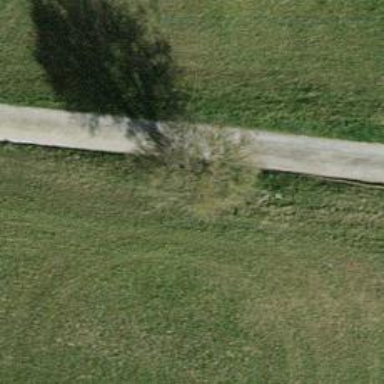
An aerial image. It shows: Broadleaved tree with lush leaves.